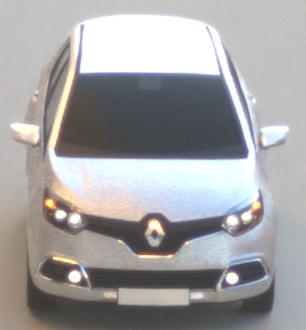
Make: Renault
Model: Captur ENERGY TCe 90
Detailed model: Captur (I)
Model produced from: 2013/06
Model produced until: 2015/05
Doors: 5
Color: white
Road condition: dry road
Daytime: sunrise or sunset
Contrast: medium contrast